Field crop: tomato
Growth stage: 1
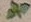
Species: solanum